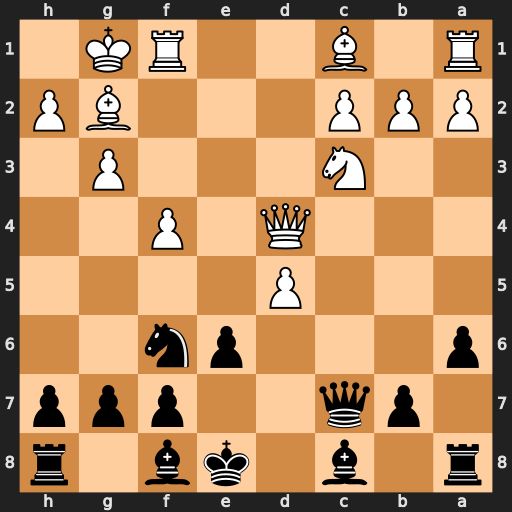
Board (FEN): r1b1kb1r/1pq2ppp/p3pn2/3P4/3Q1P2/2N3P1/PPP3BP/R1B2RK1
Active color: b
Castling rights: kq
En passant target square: -
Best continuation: Bc5 Be3 Bxd4